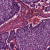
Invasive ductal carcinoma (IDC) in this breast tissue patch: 1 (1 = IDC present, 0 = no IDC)